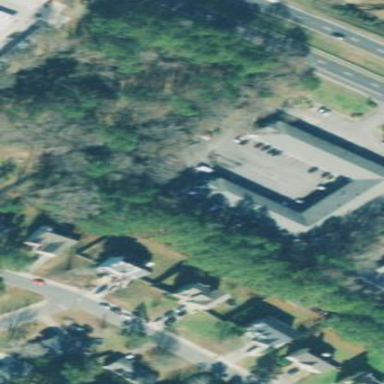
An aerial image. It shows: Building that is motel.